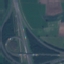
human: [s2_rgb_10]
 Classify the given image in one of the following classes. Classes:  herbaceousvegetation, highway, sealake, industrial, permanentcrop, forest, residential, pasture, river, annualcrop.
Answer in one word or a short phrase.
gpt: Highway